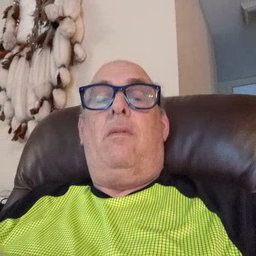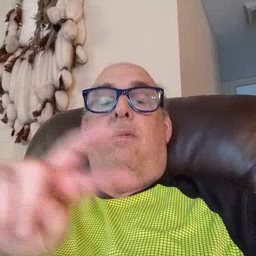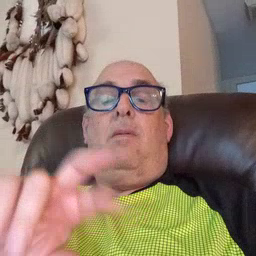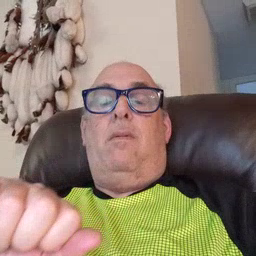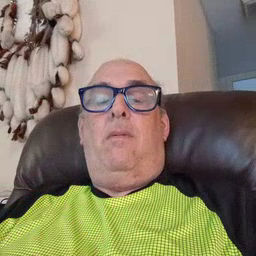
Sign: pizza